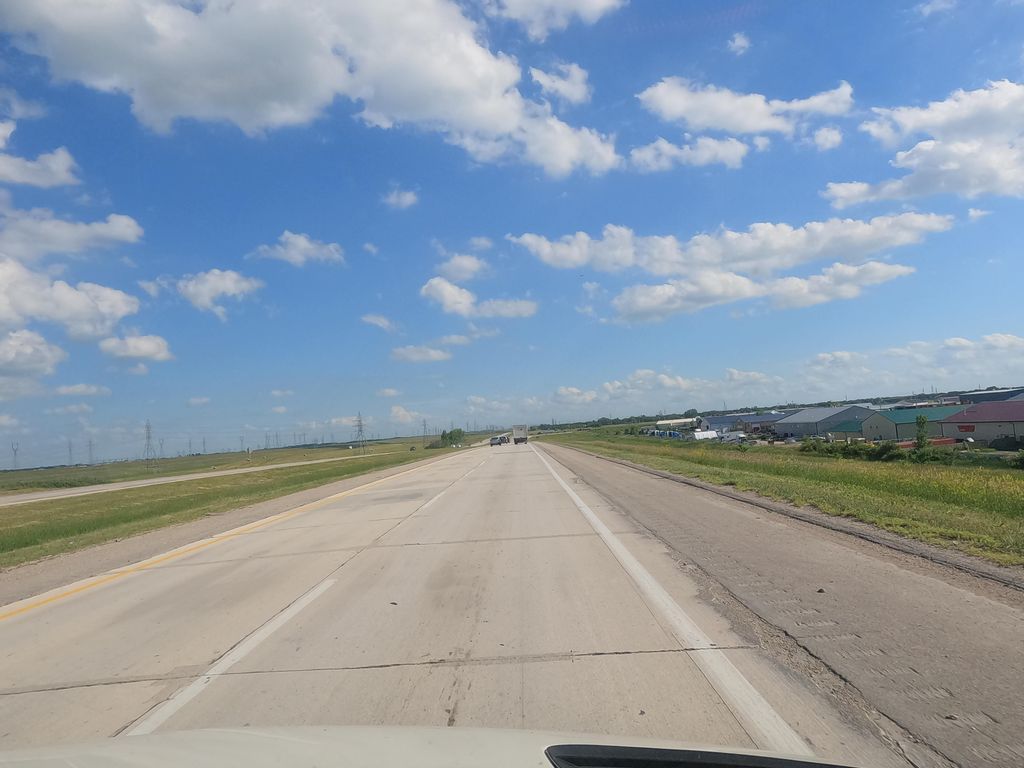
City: winnipeg